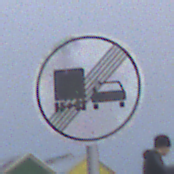
Verkehrszeichen: EndeUeberholverbotKraftfahrzeuge
Umgebung: Outdoor, Beach
Tageszeit: SunriseSunset
Wetter: Overcast
Licht: Natural
Jahreszeit: NotSpecified
Kontrast: LowContrast